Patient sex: M
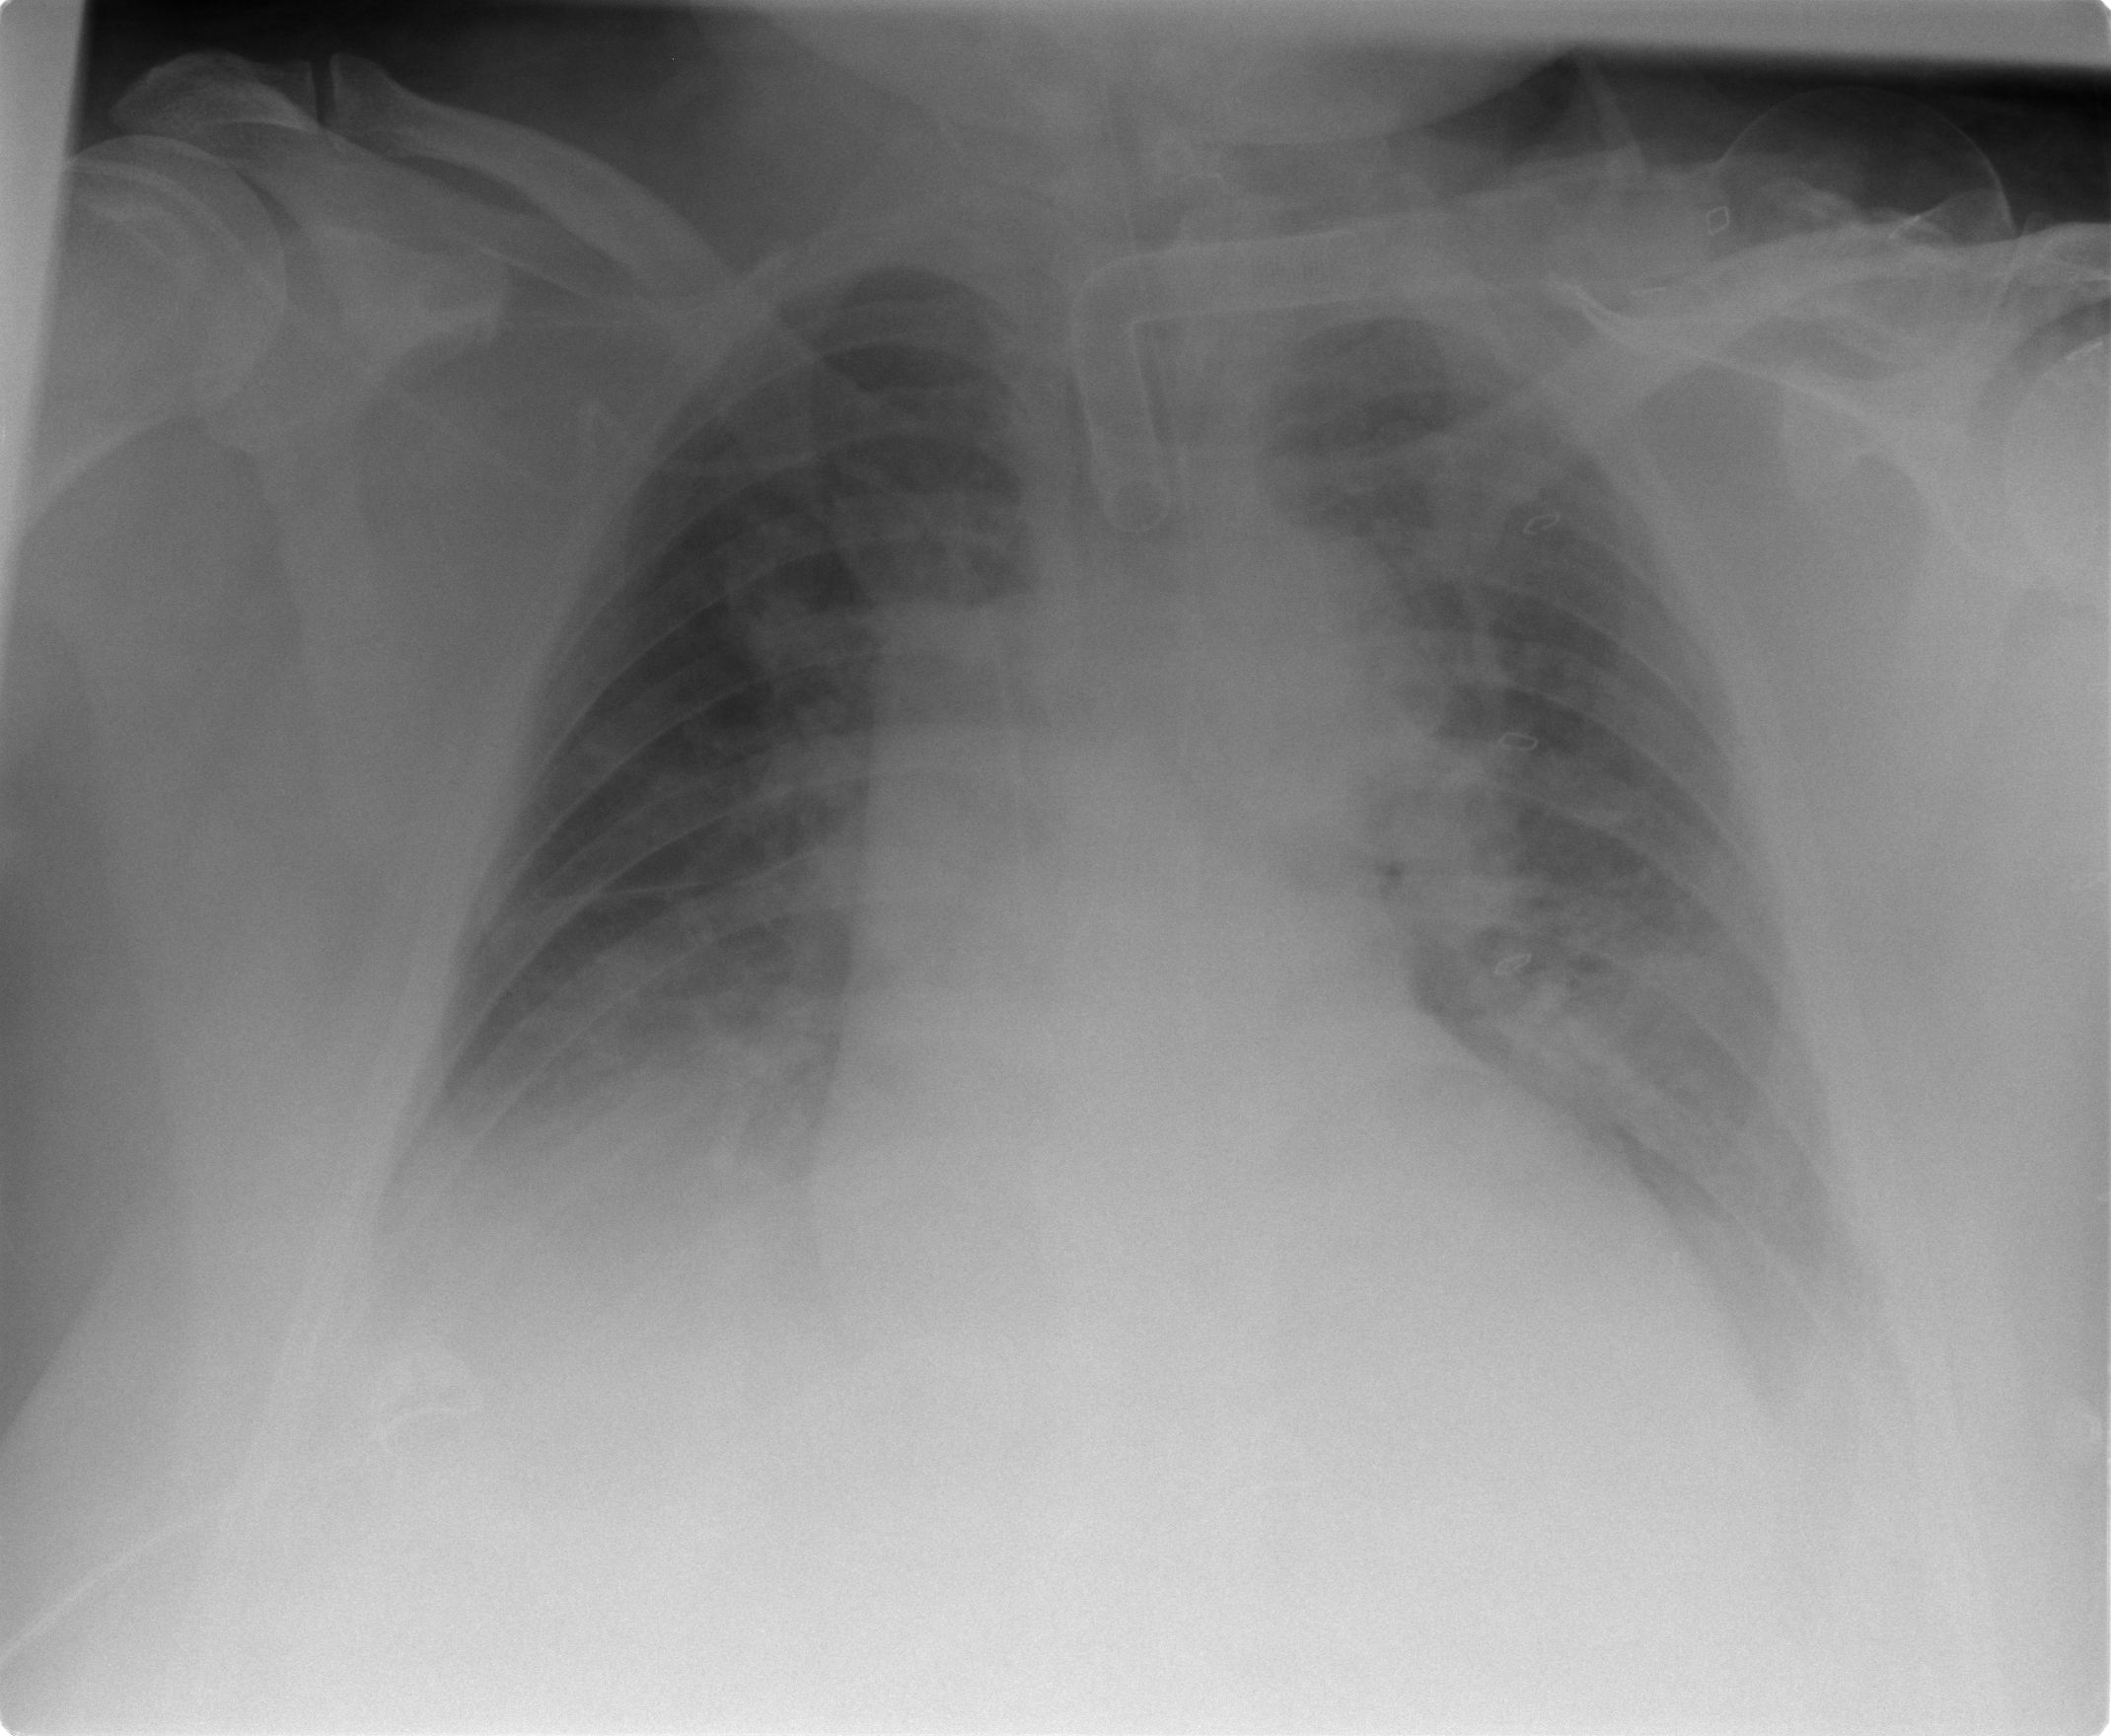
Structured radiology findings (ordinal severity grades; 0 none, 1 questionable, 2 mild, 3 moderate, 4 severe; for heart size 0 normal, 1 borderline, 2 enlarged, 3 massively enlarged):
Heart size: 0
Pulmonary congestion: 2
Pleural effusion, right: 2
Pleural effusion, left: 3
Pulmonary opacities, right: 2
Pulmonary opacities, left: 2
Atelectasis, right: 2
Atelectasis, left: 2